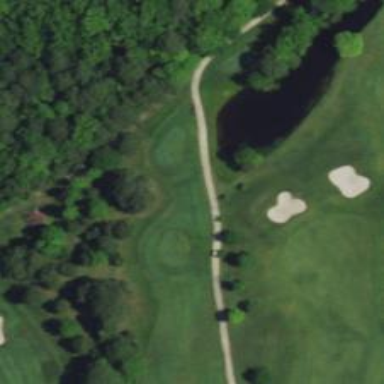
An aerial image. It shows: Picturesque scene of golf course with lateral water hazard.